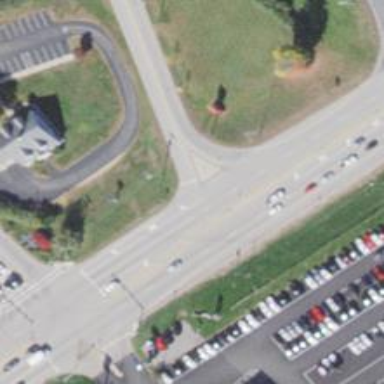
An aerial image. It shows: Road with stop sign.